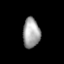
Tissue: lung
Cell type: Myeloid cells
Senescence score: 0.7079
Nuclear area (px): 497
Mean DAPI intensity: 163.429